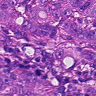
Metastatic tissue present: yes